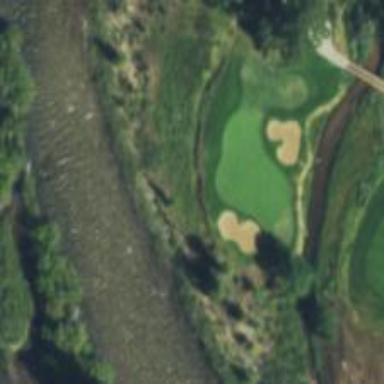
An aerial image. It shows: Golf hole.